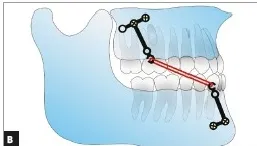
B) Schematic image of plates and elastic.
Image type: radiology (x_ray)